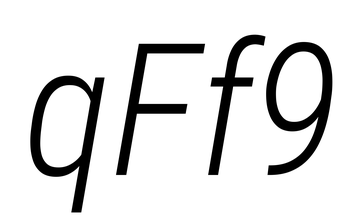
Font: Roboto-Italic_Condensed_Light_Italic